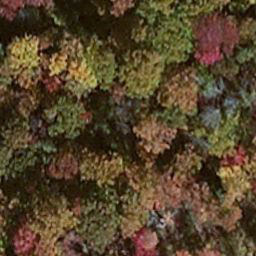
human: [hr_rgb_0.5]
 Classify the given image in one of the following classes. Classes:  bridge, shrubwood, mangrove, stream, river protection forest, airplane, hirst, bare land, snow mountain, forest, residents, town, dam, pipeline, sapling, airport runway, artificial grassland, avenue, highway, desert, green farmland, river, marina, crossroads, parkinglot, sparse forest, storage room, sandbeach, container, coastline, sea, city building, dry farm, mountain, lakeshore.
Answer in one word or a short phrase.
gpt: mangrove